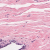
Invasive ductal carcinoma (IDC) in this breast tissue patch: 0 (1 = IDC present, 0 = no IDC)